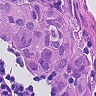
Metastatic tissue present: yes